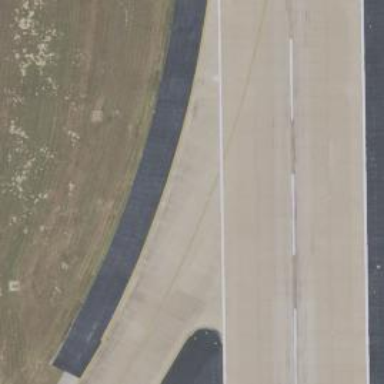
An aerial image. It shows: View of taxiway at the airport.